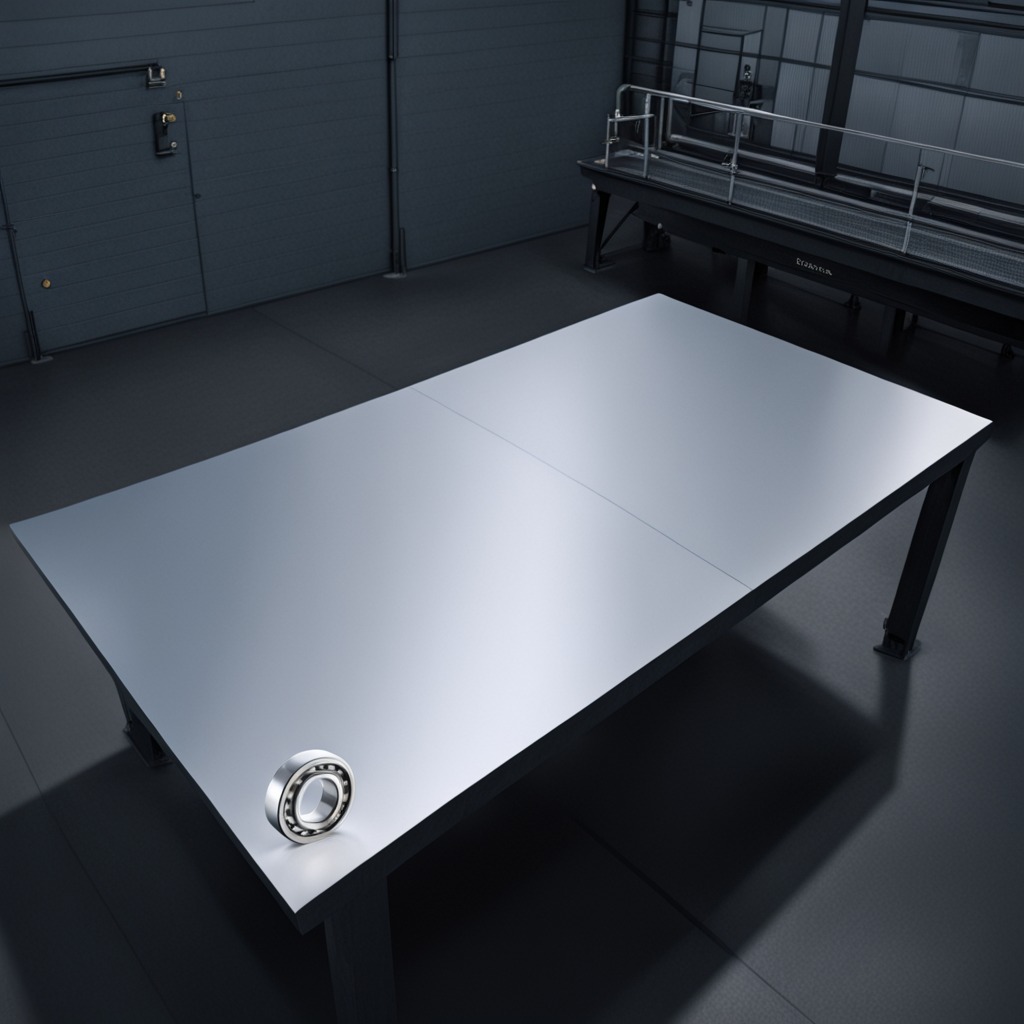
A metal ball bearing is lying on the tabletop in the basement.